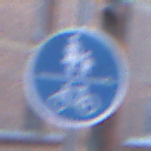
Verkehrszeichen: GemeinsamerGehUndRadweg
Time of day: SunriseSunset
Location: Outdoor (Urban)
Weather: Clear
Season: NotSpecified
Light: Natural